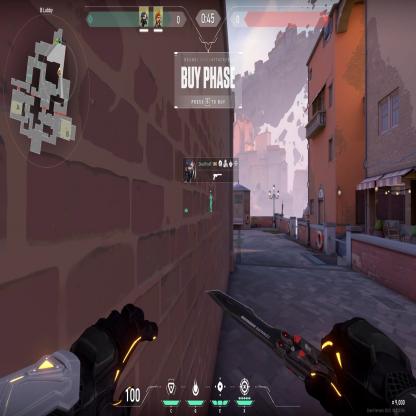
Label: dropped spike ; teammate